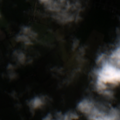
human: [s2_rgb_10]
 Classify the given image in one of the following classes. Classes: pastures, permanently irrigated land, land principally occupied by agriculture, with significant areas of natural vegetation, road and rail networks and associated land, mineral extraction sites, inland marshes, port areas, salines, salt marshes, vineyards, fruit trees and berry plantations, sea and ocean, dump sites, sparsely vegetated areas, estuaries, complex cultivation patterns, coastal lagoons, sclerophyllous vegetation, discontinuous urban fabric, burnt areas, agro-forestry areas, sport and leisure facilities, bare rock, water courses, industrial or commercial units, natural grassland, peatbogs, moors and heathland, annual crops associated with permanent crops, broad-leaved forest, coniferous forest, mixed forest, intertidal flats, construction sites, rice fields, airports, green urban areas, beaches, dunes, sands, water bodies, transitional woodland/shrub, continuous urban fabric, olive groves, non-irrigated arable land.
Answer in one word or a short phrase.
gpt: pastures, coniferous forest